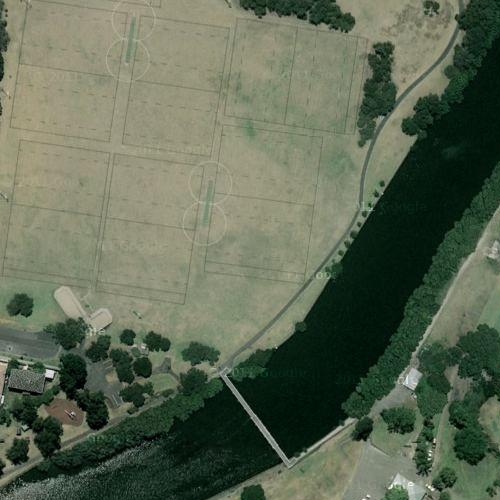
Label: sydney